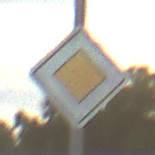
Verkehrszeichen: Vorfahrtsstrasse
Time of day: SunriseSunset
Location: Outdoor (RoadRail)
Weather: PartlyCloudy
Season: NotSpecified
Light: Natural